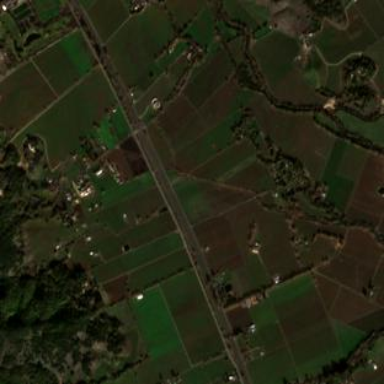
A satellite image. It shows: Vineyard growing grapes.